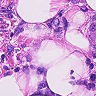
Metastatic tissue present: yes